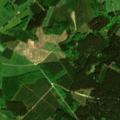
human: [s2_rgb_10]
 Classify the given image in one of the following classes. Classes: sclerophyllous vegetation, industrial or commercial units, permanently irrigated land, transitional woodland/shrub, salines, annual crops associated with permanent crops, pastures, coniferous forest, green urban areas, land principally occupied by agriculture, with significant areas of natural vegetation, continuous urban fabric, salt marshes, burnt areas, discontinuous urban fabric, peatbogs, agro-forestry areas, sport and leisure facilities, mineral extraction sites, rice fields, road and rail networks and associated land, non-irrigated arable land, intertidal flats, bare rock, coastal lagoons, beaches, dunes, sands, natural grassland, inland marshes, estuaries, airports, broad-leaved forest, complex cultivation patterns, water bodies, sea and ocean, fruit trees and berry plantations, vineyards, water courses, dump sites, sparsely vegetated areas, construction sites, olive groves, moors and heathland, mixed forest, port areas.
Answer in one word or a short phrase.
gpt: pastures, complex cultivation patterns, land principally occupied by agriculture, with significant areas of natural vegetation, coniferous forest, mixed forest